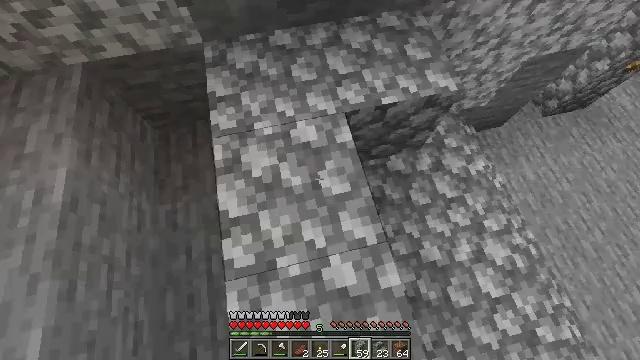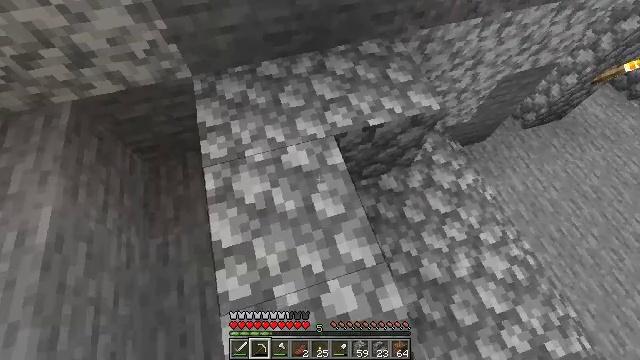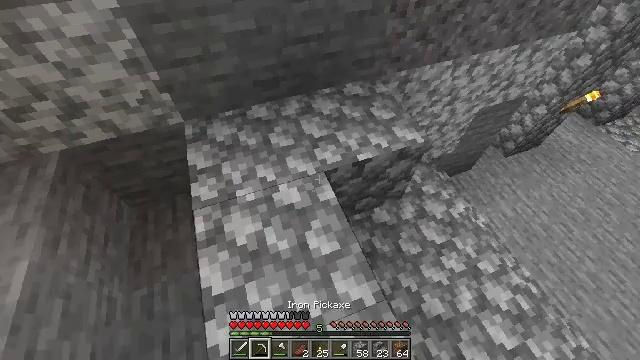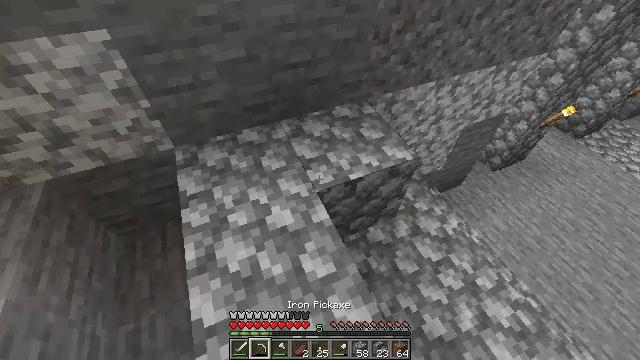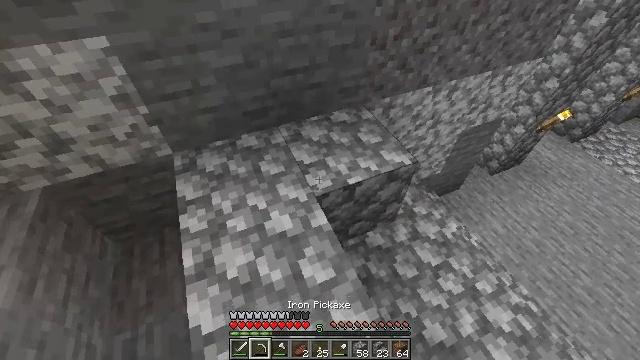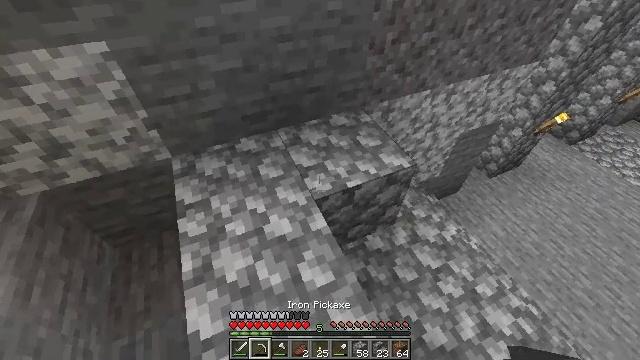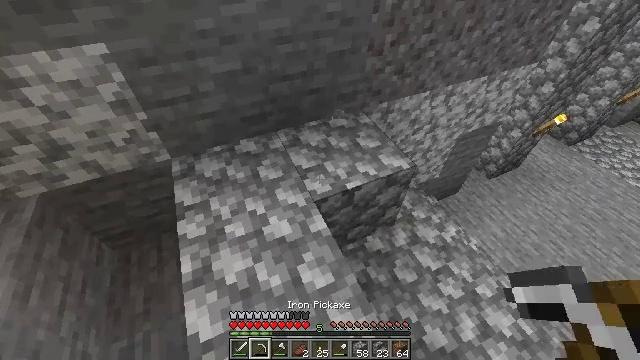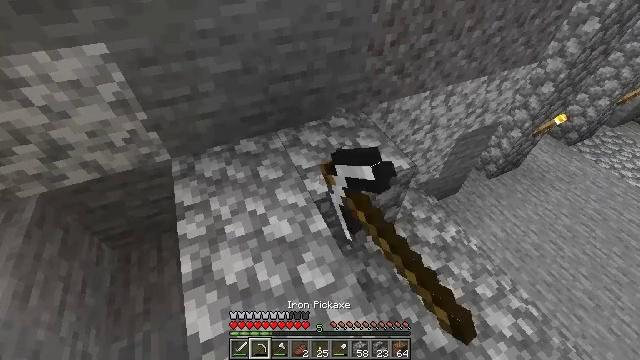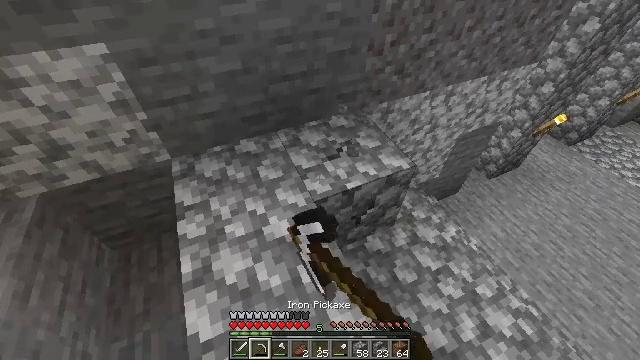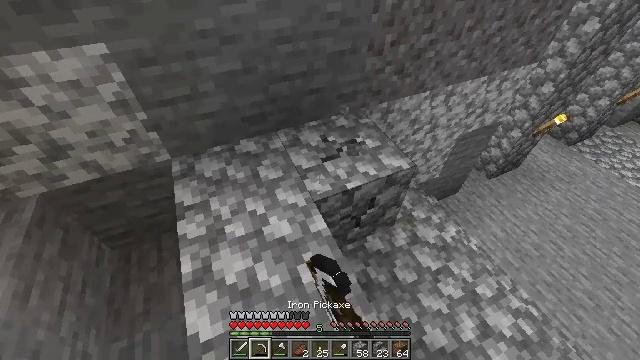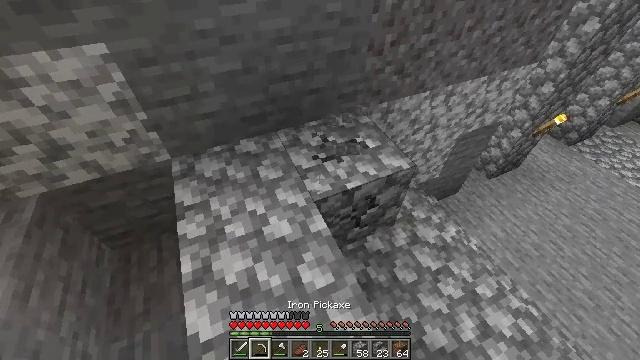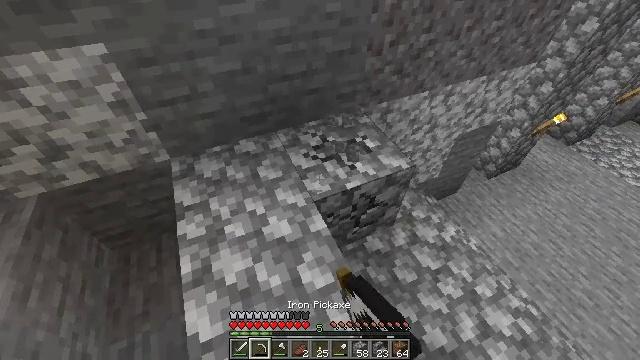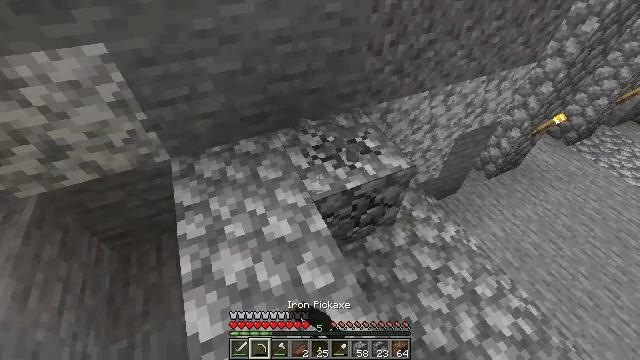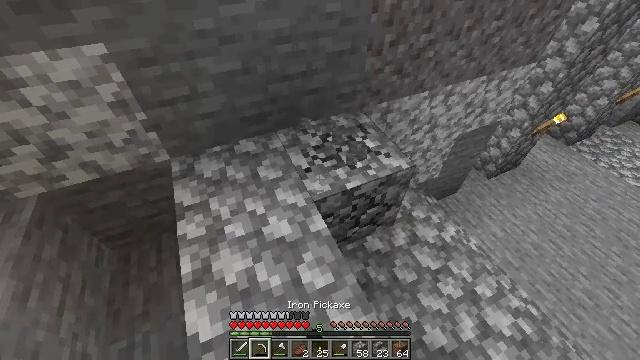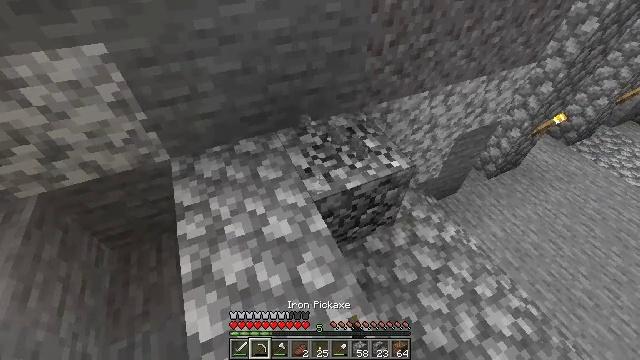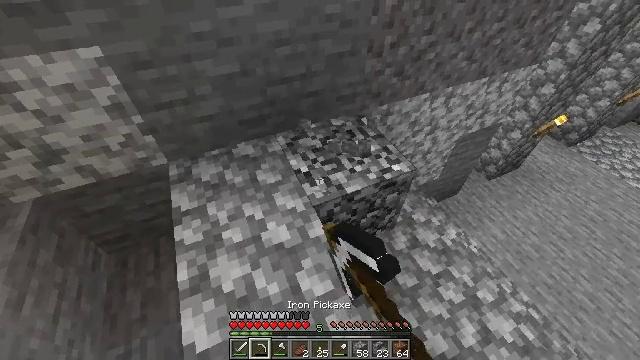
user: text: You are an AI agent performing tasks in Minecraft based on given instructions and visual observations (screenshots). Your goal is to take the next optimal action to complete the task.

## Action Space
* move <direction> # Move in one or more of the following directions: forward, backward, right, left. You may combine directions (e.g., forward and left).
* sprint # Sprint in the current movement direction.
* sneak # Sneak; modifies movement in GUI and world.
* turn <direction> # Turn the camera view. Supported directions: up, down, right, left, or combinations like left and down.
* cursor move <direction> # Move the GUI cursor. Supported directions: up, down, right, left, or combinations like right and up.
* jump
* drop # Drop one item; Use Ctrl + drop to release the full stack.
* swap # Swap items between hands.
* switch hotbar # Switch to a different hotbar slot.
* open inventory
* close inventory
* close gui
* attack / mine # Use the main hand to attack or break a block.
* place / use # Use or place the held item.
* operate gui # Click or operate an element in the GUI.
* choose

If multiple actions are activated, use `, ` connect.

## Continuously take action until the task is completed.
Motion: motion action
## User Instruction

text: Digging the cobblestone underground.
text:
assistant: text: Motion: turn right and up, switch to hotbar 2
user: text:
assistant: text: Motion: turn right and up, switch to hotbar 2
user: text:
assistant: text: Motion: turn right and up, switch to hotbar 2
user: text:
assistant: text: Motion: turn up, switch to hotbar 2
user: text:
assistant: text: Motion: no_op
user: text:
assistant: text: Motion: attack / mine
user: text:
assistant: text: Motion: attack / mine
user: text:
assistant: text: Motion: attack / mine
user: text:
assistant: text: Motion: attack / mine
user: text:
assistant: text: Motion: attack / mine
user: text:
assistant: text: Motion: attack / mine
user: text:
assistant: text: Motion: attack / mine
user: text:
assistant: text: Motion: attack / mine
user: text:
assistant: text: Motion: attack / mine
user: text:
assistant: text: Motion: move forward, attack / mine
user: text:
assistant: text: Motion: move forward, attack / mine
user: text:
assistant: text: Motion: move forward, attack / mine
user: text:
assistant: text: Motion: move forward, attack / mine
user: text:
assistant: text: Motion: move forward, attack / mine
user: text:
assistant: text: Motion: move forward, attack / mine
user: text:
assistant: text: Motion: move forward
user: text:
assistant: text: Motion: move forward, turn right and down
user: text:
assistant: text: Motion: move forward, turn right and down
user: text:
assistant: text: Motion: move forward, turn right and down
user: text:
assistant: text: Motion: turn right and up
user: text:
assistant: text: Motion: turn right and up
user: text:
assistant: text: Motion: turn right and up
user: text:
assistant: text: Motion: turn right and up
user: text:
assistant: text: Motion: turn right and up
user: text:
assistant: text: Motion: turn right and up